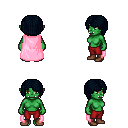
a pixel art fantasy rpg character, female body template, orc, green skin, pink cape, red pants, raven pageboy hairstyle, brown shoes, four views (front, back, left, right), 2x2 character sprite sheet, small pixel art, hard edges, no anti-aliasing